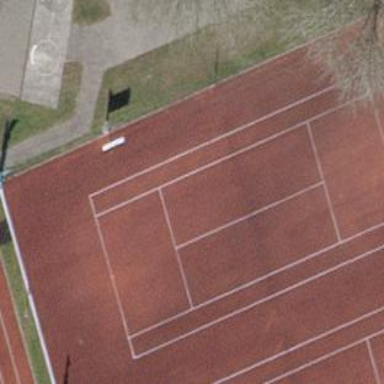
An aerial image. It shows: Clay tennis court on the leisure land pitch.